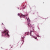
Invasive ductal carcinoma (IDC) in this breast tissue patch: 0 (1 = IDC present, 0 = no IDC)